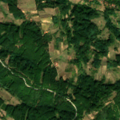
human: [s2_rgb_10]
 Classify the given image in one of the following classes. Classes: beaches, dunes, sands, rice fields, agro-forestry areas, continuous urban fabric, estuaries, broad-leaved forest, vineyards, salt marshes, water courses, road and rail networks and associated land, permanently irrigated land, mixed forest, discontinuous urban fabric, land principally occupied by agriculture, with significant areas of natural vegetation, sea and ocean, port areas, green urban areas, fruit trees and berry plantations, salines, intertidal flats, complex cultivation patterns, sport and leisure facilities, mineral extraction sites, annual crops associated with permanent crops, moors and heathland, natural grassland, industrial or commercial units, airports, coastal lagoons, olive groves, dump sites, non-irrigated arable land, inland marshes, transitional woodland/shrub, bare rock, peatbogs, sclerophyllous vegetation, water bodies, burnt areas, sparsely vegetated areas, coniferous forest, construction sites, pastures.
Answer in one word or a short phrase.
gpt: complex cultivation patterns, land principally occupied by agriculture, with significant areas of natural vegetation, broad-leaved forest